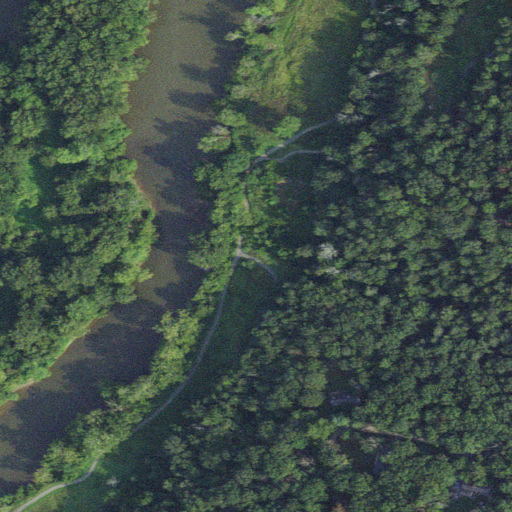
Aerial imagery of valley in Virginia named Raven Rocks Hollow containing deciduous forest, open water, mixed forest, pasture, open development, and evergreen forest